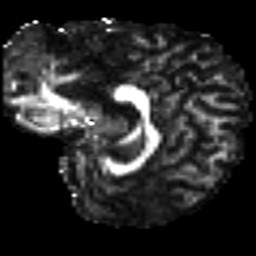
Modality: FA
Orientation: sagittal
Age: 45
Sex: female
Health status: healthy
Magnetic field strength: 3 T
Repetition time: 9 s
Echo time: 0.093 s